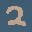
Label: 2